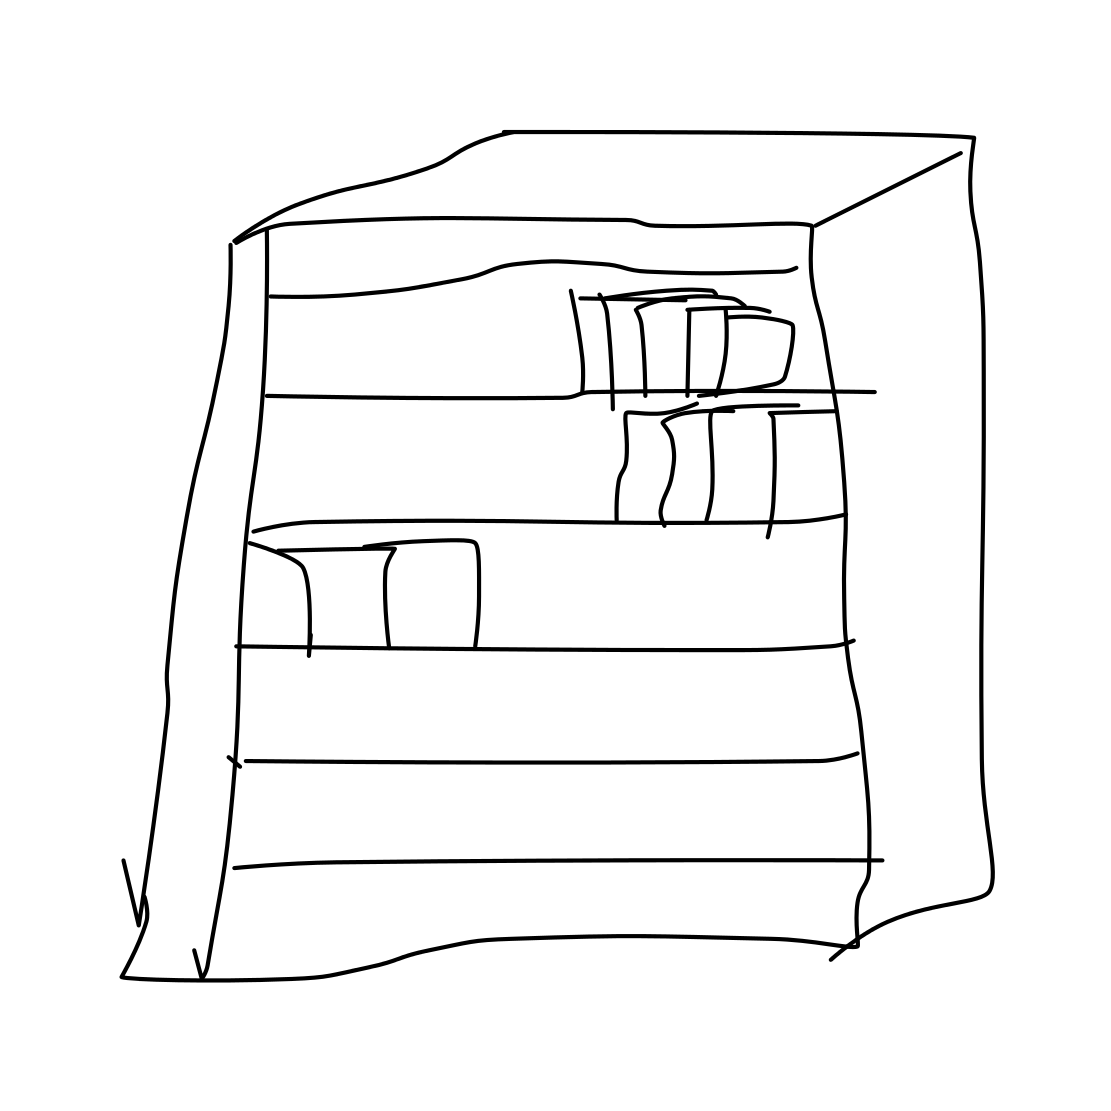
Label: bookshelf